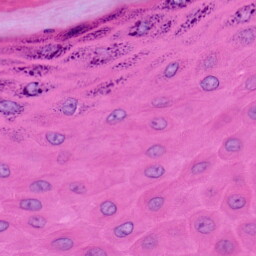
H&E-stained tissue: Skin